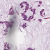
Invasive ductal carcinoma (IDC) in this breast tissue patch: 1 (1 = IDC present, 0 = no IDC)